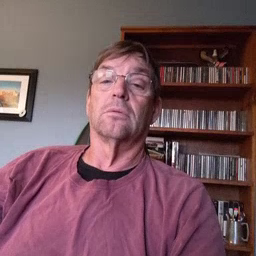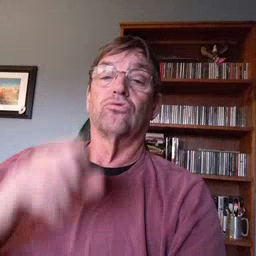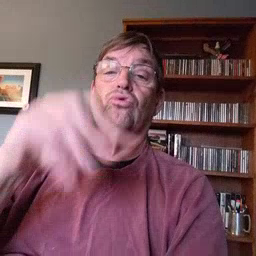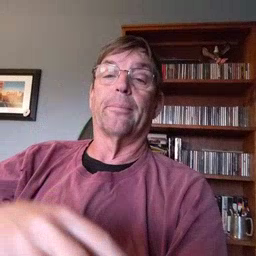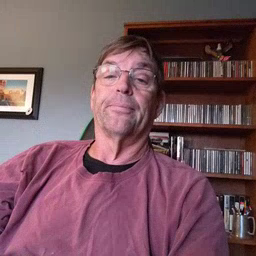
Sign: drop